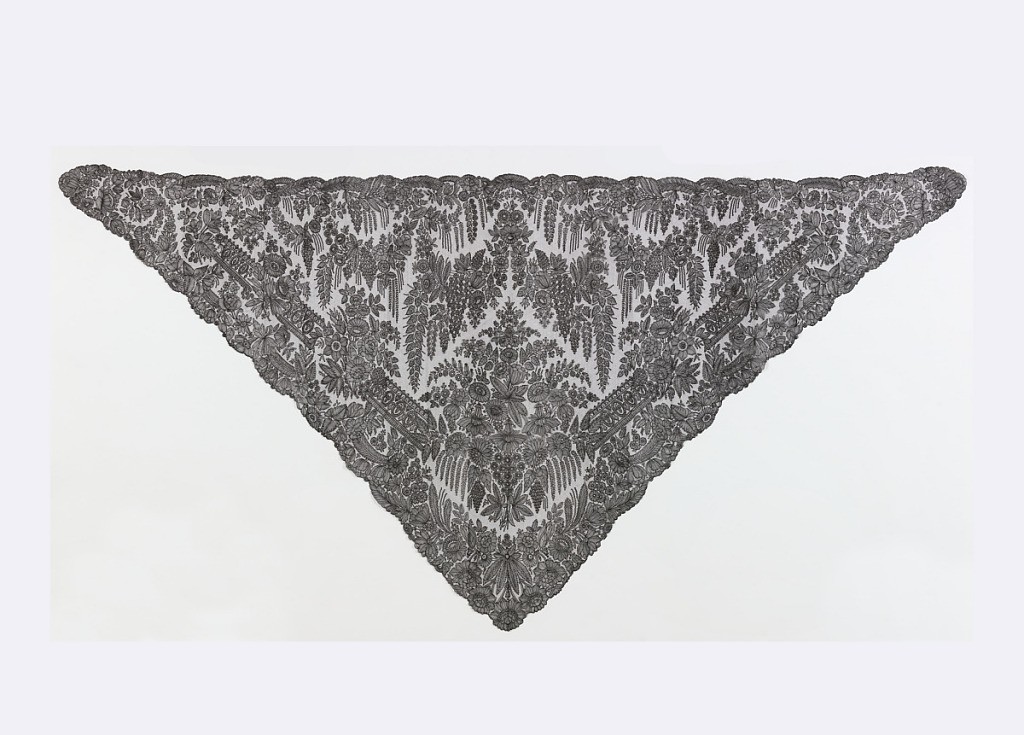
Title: Shawl
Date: ca. 1860
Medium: silk Technique: bobbin lace, Chantilly Style Label: silk bobbin lace
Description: Triangular black silk Chantilly lace shawl with a floral design.